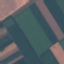
Land use / land cover: AnnualCrop